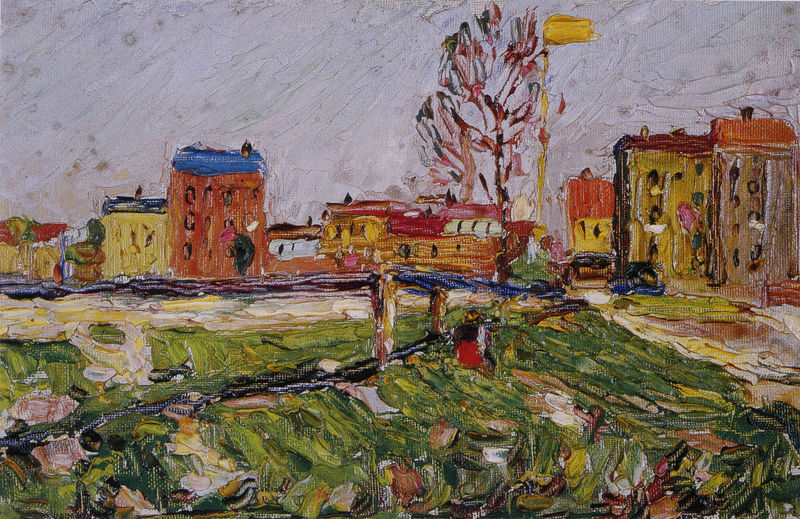
Titel: Schwabing - Vorstadthäuser I
Künstler: Wassily Kandinsky
Standort: Moskau
Institution: Tretjakow-Galerie
Schlagwörter: baum, blau, himmel, mann, bäume, gelb, grün, impressionismus, menschen, stadt, braun, bunt, fenster, frau, orange, weiss, ölbild, dach, gras, haus, rot, wiese, leute, mensch, deich, häuser, pastos, person, fahne, flagge, dächer, frühling, stadtansicht, blaues dach, himmelgelb